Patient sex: F
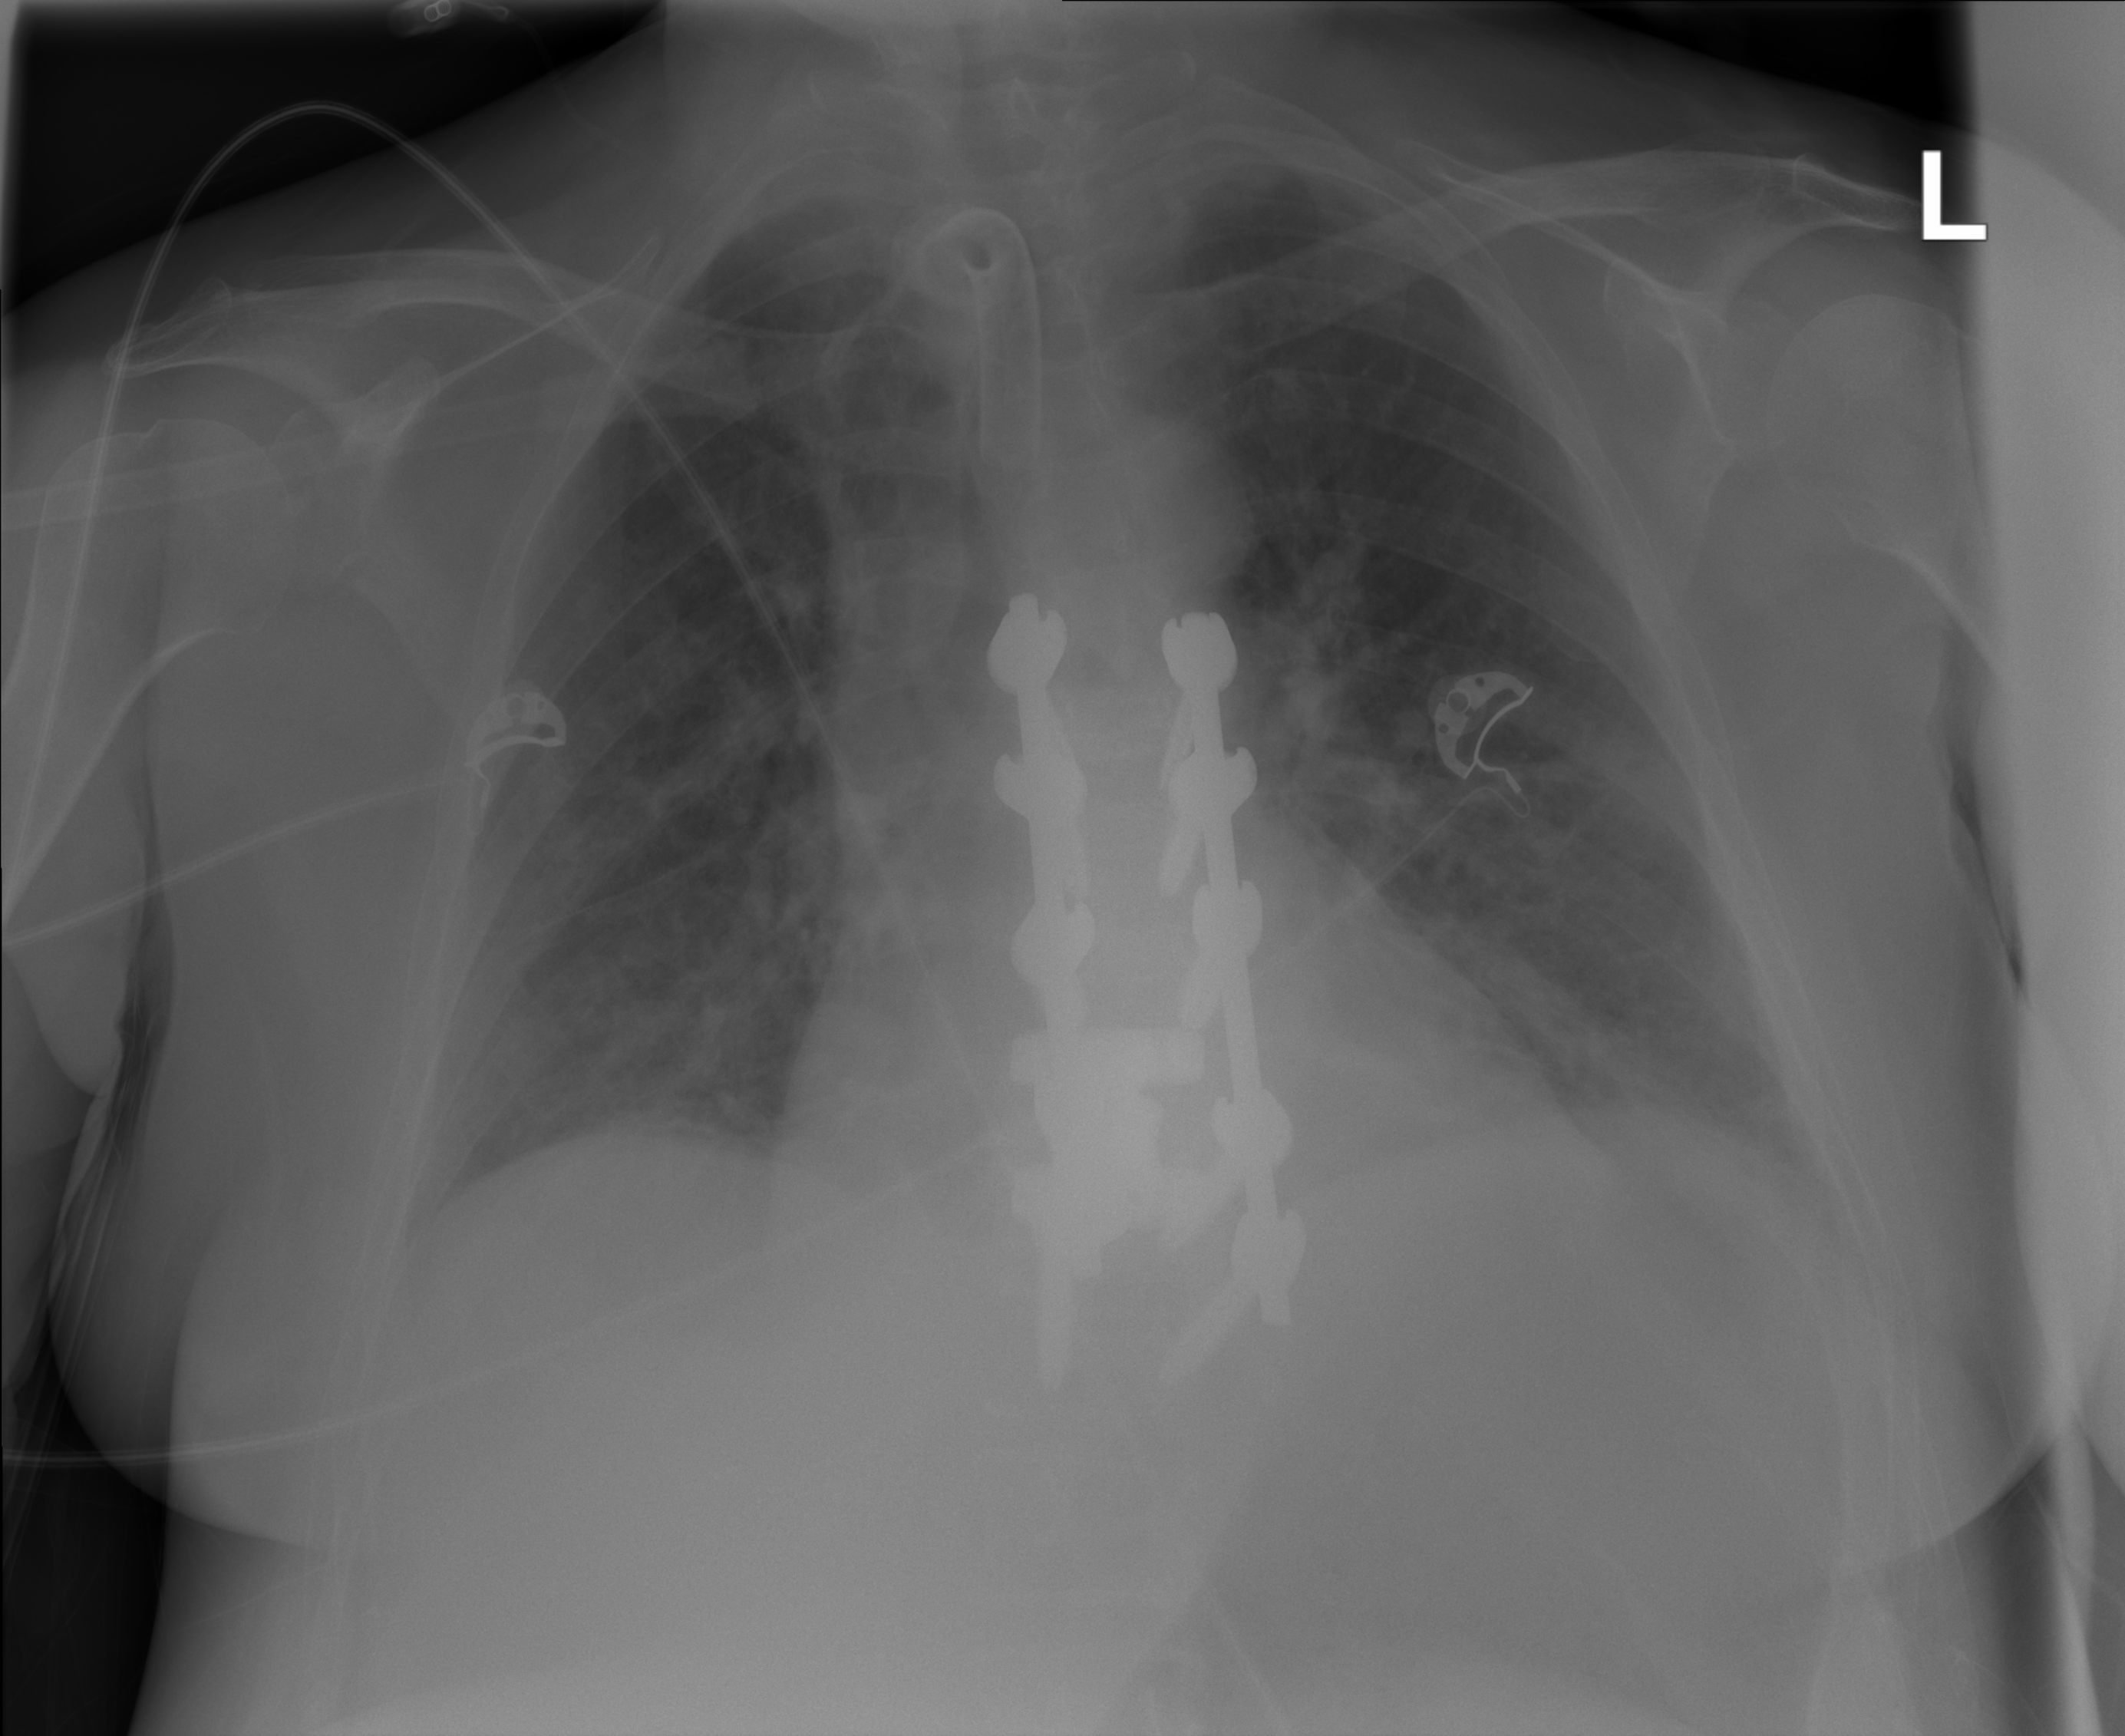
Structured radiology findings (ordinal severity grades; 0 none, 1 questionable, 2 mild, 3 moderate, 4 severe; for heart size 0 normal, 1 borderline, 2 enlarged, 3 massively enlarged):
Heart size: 0
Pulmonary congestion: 0
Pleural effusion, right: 2
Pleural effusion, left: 2
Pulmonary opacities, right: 2
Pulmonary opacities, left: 2
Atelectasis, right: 2
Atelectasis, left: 2